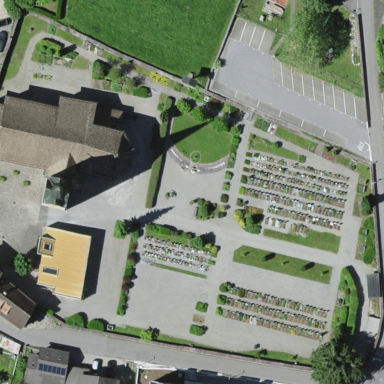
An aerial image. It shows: Cemetery.